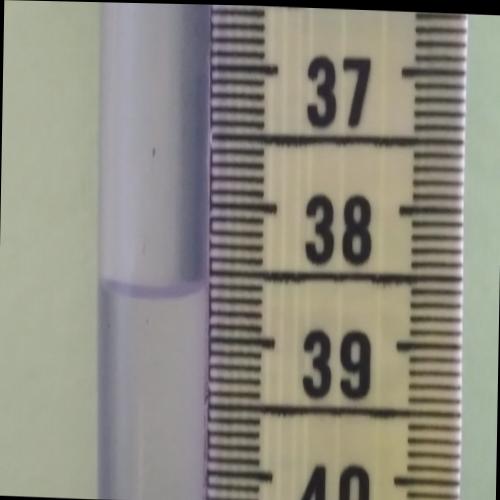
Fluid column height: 38.7 cm